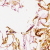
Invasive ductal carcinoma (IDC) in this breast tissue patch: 0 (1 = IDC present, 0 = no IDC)